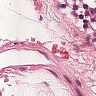
Metastatic tissue present: no